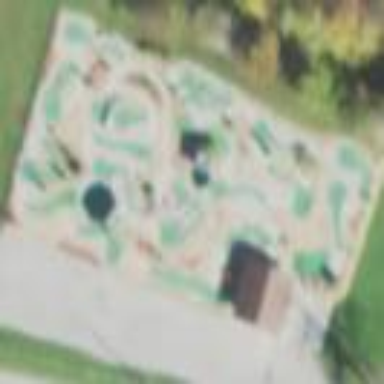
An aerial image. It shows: Miniature golf course.